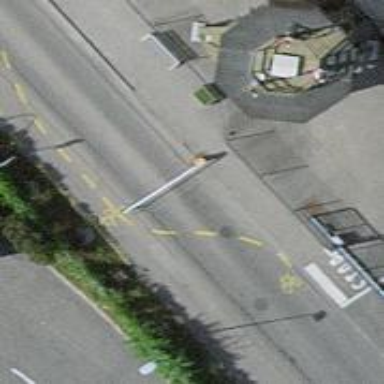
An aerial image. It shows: Lift gate barrier.